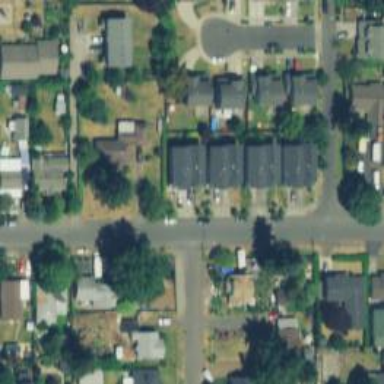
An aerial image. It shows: Residential road with sidewalk on the left side.